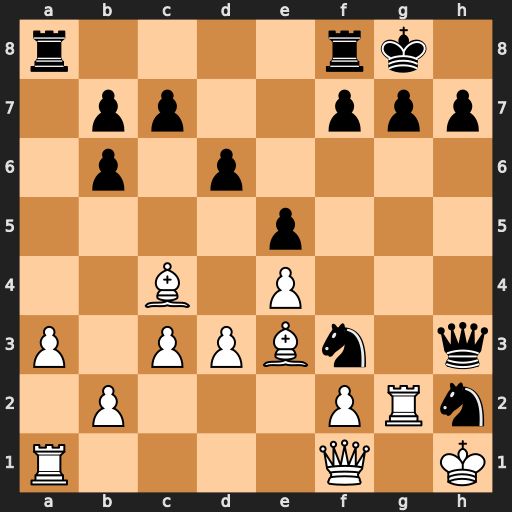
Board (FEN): r4rk1/1pp2ppp/1p1p4/4p3/2B1P3/P1PPBn1q/1P3PRn/R4Q1K
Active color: w
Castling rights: -
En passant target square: -
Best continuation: Rxg7+ Kxg7 Qxh3